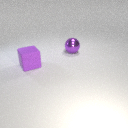
large purple rubber cube to the left of large purple metal sphere